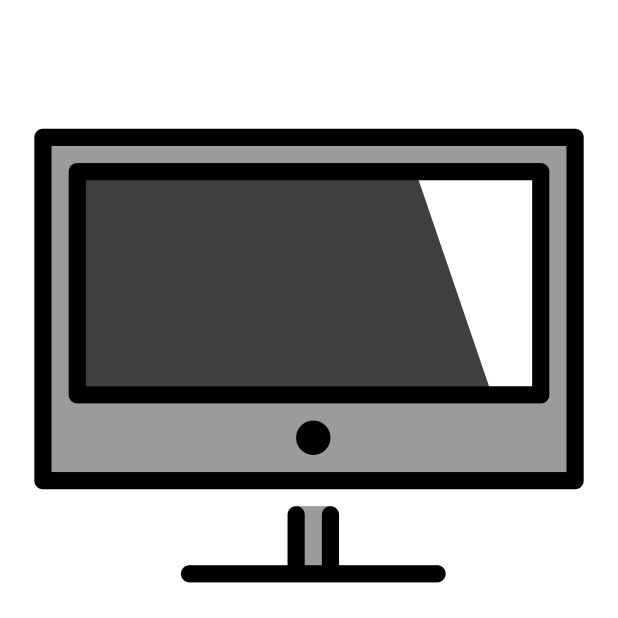
Emoji: 📺
Name: television
Unicode: 0x1f4fa